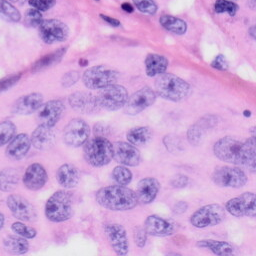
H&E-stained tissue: Skin